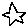
Label: star